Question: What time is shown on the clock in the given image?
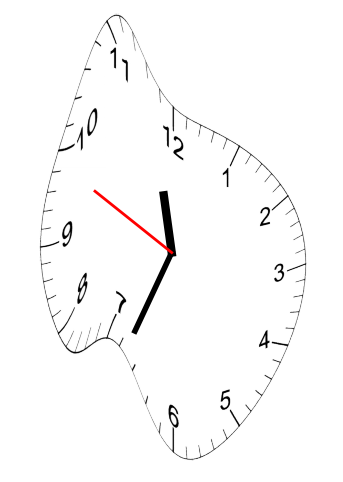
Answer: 11:33:49